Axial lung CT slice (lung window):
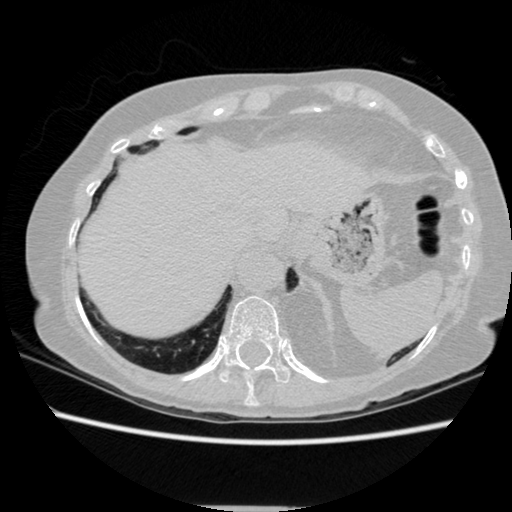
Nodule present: no